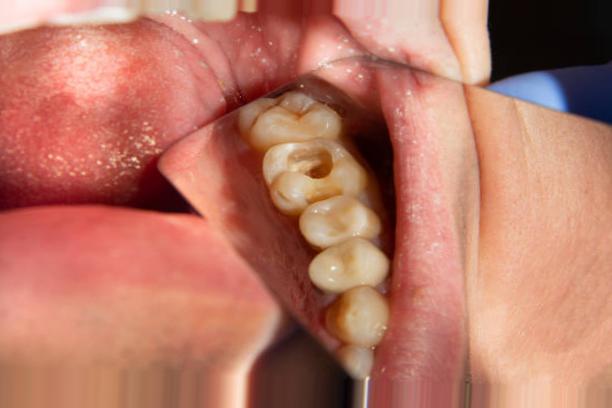
Condition: Caries